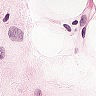
Metastatic tissue present: no